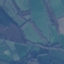
Land use / land cover: Pasture